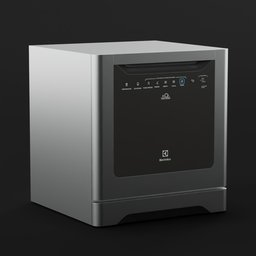
Label: tools